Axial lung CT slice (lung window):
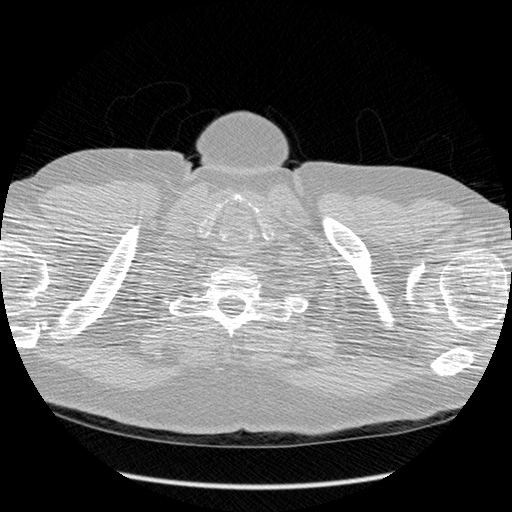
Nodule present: no